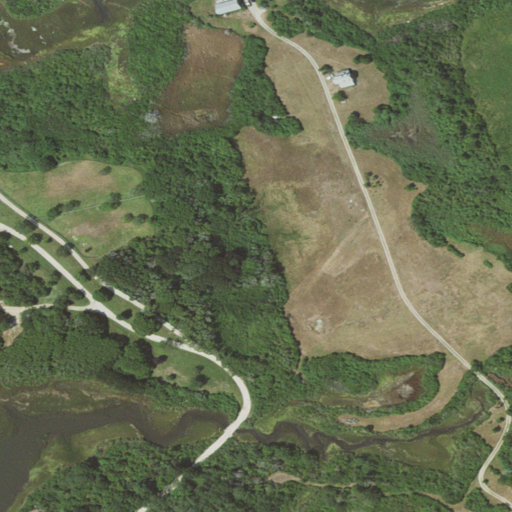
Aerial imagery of cape in Massachusetts named Swains Neck containing herbaceous wetlands, grassland, shrub, woody wetlands, mixed forest, deciduous forest, open development, and low intensity development